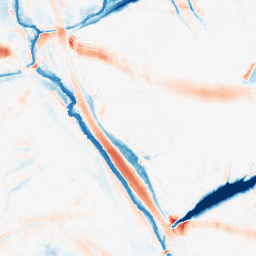
Category: morphological
Decomposition family: morphological_ellipse
Decomposition parameters: operation: average
width: 30
height: 20
Upsampling method: quartic
Upsampling parameters: scale: 2
Upsampling scale: 2